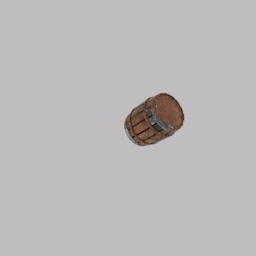
Label: tools